Field crop: maize
Growth stage: 2
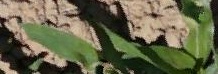
Species: maize